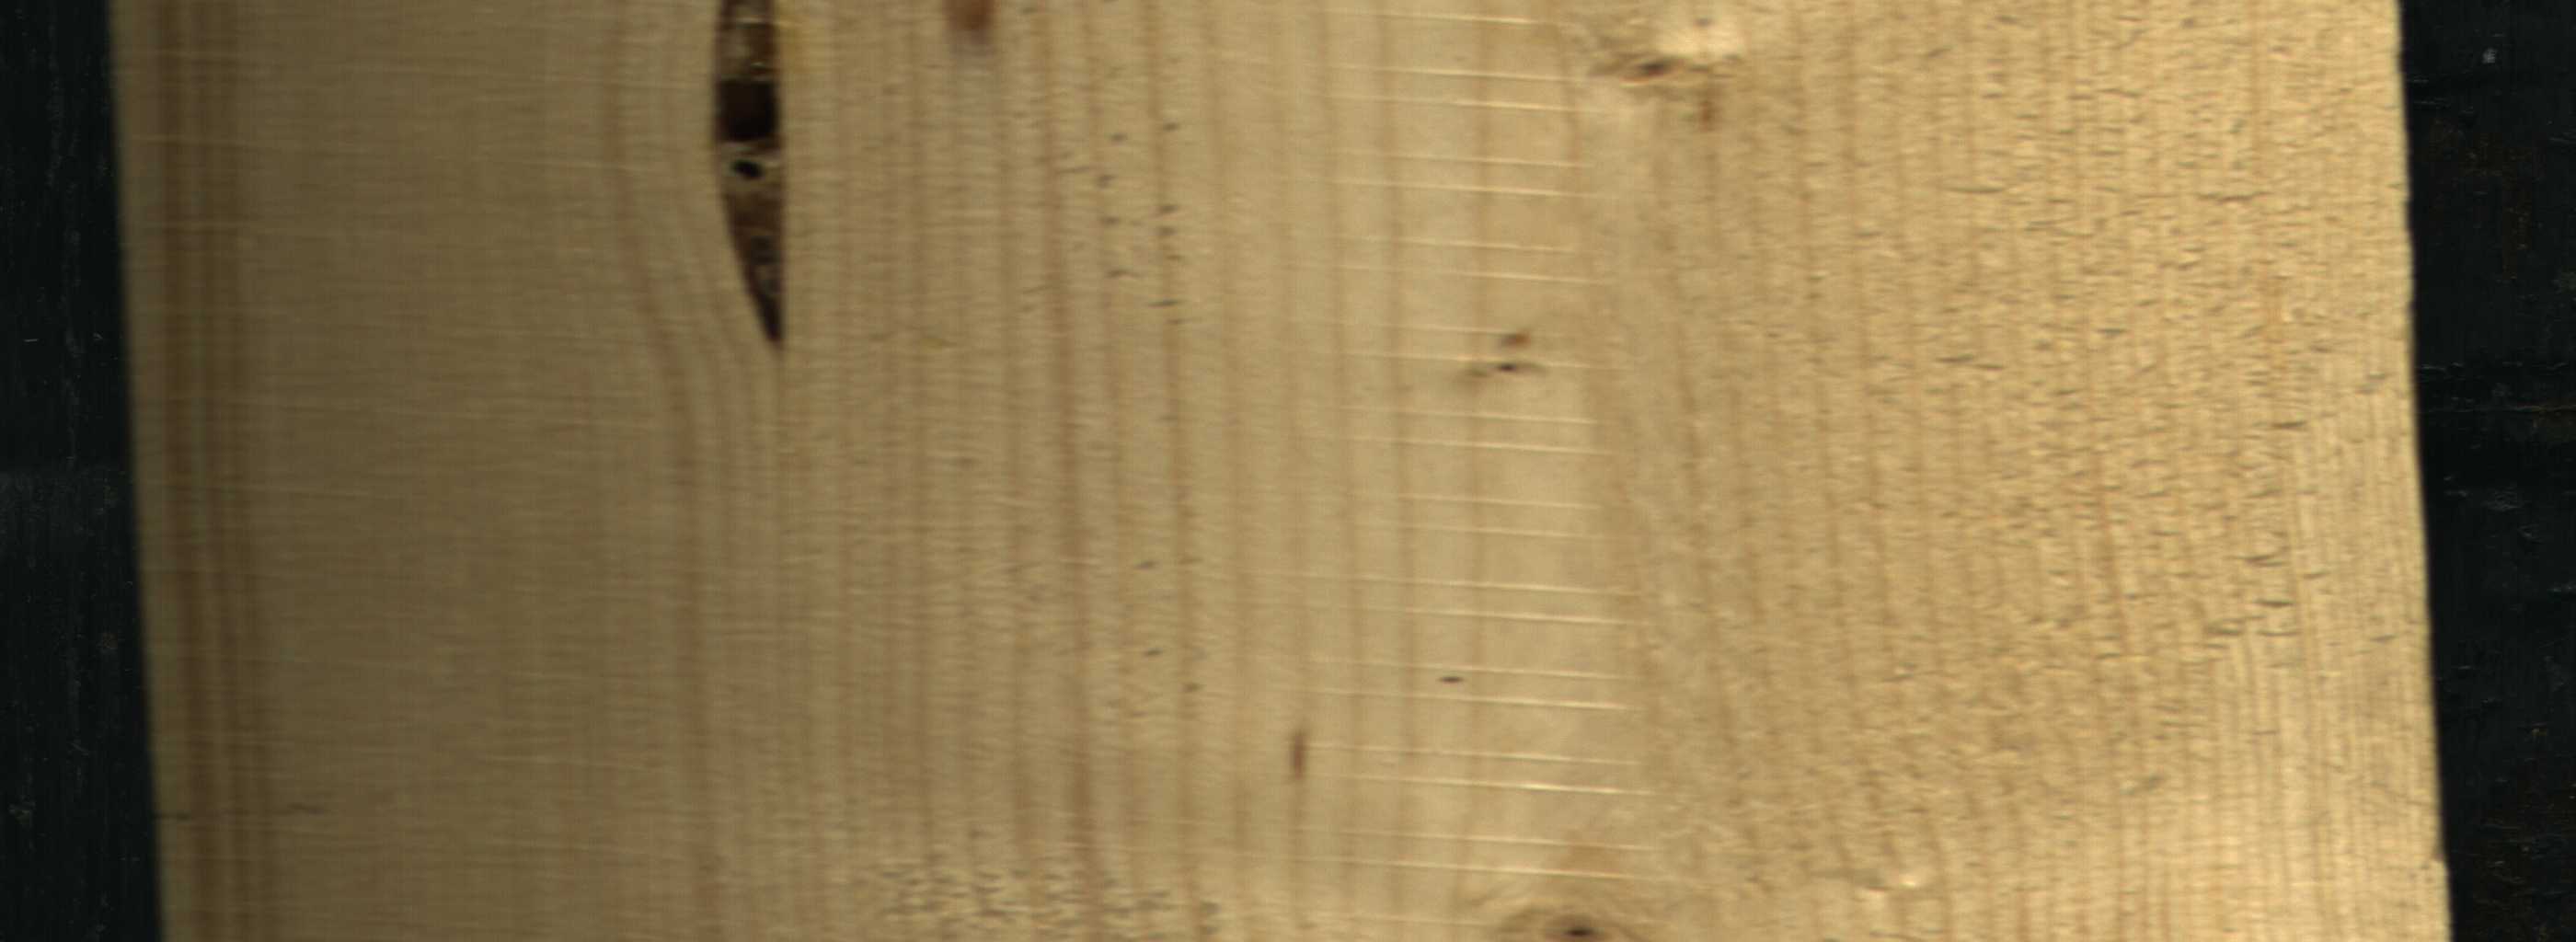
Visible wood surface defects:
resin
resin
resin
Live_Knot
Live_Knot
Live_Knot